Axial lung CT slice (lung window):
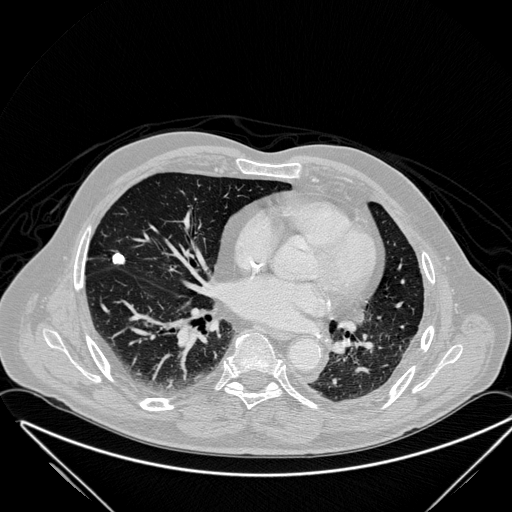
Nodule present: yes
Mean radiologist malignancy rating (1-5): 3